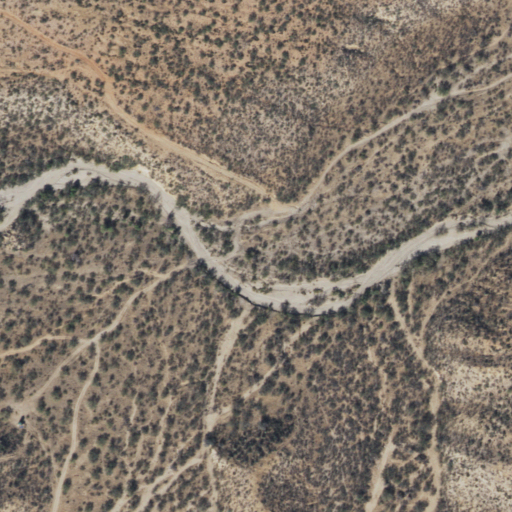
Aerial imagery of valley in Arizona named Fourmile Canyon containing shrub and grassland